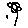
Label: flower